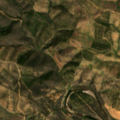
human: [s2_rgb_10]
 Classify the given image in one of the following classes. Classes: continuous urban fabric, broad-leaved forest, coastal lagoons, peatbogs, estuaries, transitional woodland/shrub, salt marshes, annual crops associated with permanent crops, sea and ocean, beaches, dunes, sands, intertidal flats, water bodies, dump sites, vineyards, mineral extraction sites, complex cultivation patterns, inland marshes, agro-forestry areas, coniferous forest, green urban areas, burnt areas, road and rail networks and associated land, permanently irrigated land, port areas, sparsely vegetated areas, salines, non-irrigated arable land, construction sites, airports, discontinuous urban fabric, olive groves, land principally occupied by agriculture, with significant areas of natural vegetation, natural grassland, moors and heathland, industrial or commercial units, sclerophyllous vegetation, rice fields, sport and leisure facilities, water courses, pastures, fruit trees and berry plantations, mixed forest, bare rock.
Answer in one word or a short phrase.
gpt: land principally occupied by agriculture, with significant areas of natural vegetation, sclerophyllous vegetation, transitional woodland/shrub